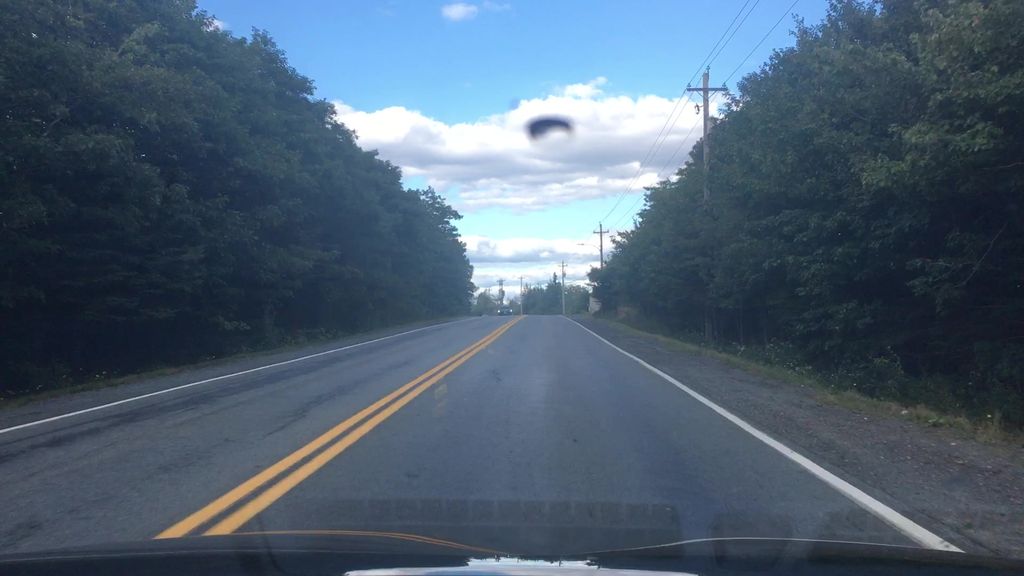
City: halifax